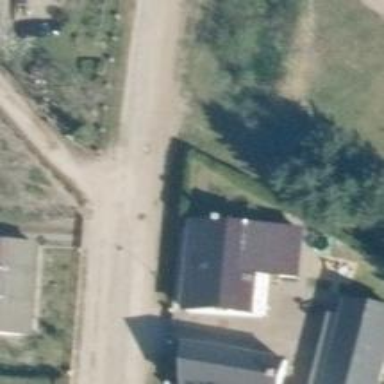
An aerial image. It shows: Residential road with no sidewalk.